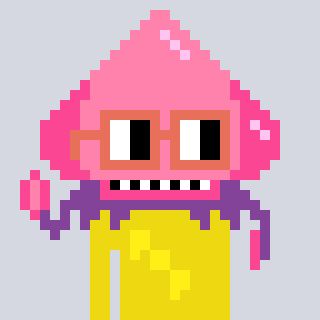
a pixel art character with square orange glasses, a squid-shaped head and a yellow-colored body on a cool background